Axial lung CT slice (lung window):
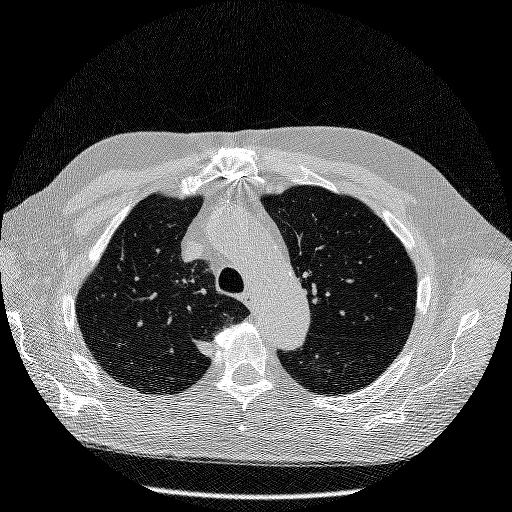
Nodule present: no